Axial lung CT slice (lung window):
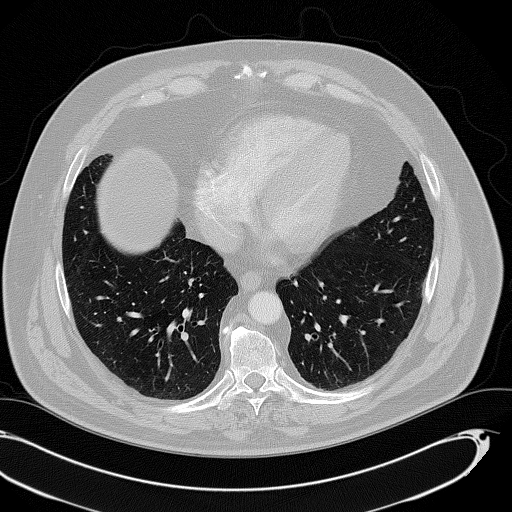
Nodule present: no